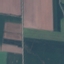
Land use / land cover: AnnualCrop